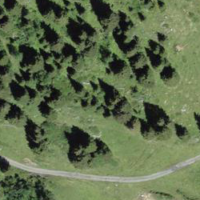
EUNIS habitat code: 23
Species observed at this site:
Cardamine pratensis